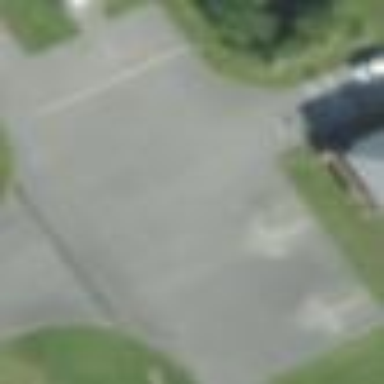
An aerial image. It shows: Apron at the airport.